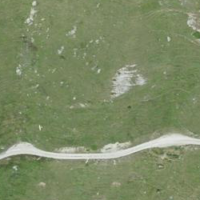
EUNIS habitat code: 26
Species observed at this site:
Anthus spinoletta